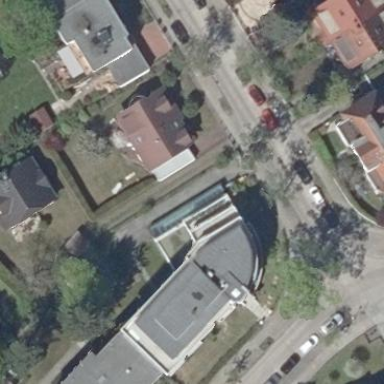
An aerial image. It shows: View of apartment building.